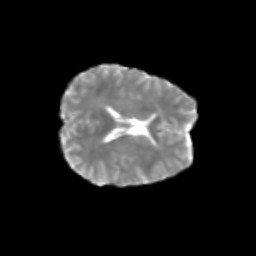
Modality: T2w
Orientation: axial
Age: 29
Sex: female
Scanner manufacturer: siemens
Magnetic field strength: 3 T
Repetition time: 1.8 s
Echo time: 0.07 s